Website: apple
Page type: address-validator
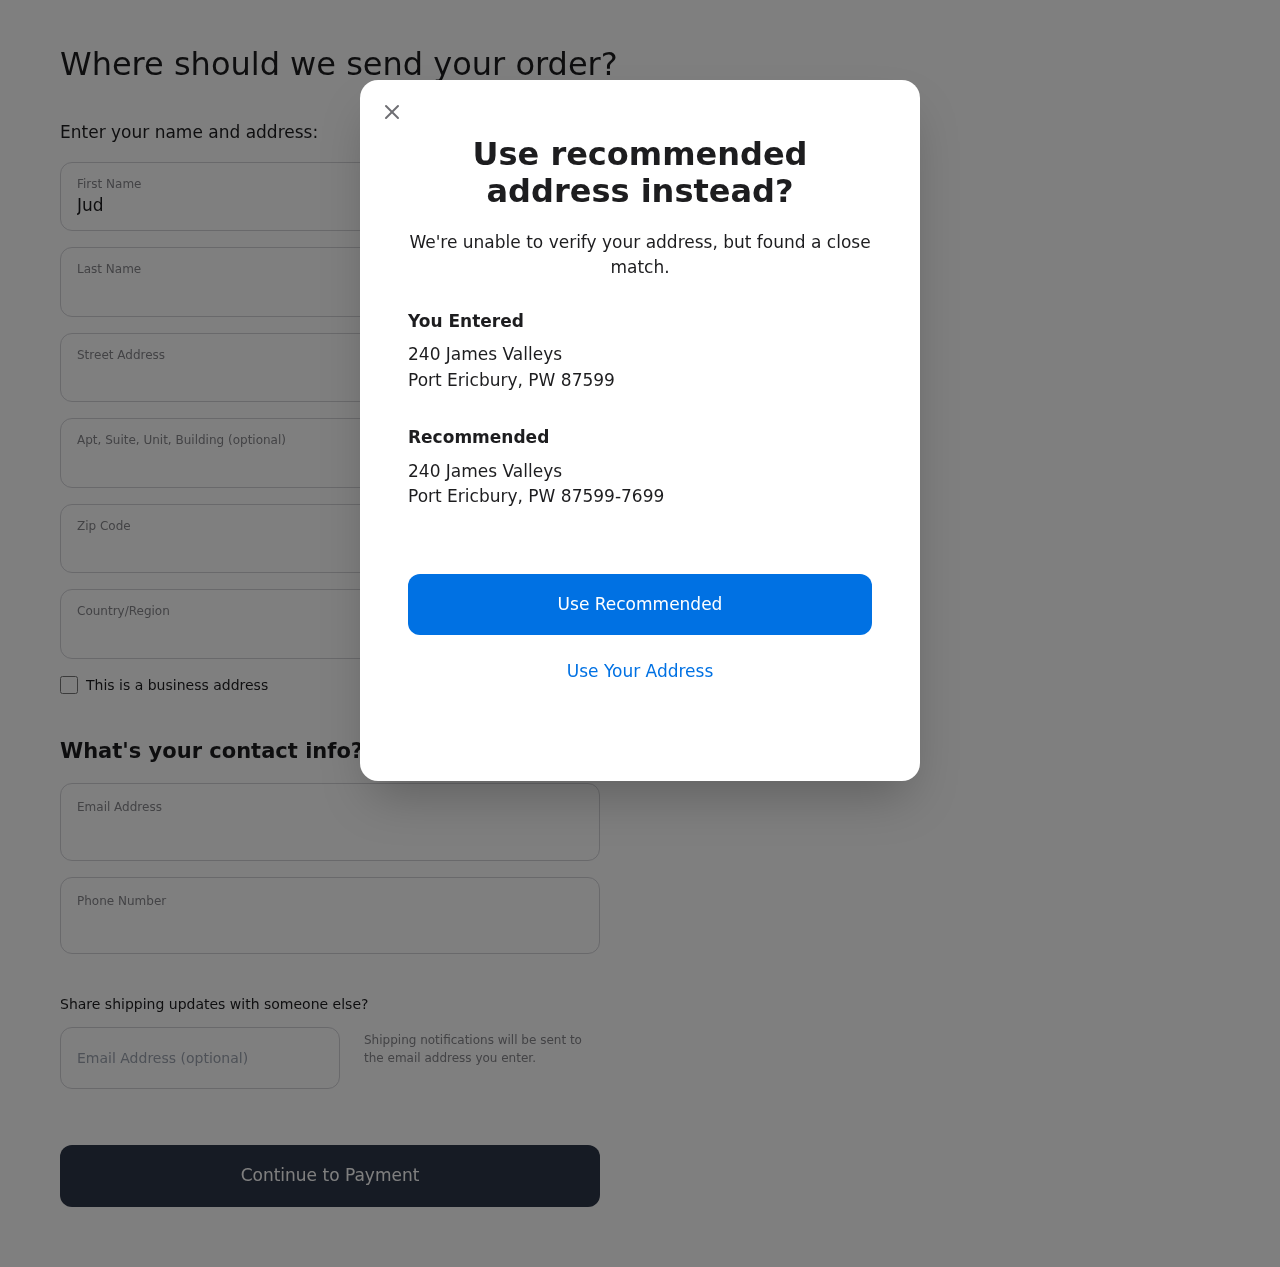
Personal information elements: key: PII_CITY
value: Port Ericbury
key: PII_COUNTRY
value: United States
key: PII_EMAIL
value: judith.dunn@yahoo.com
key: PII_FIRSTNAME
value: Judith
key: PII_GIFT_EMAIL
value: edavis@gmail.com
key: PII_LASTNAME
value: Dunn
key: PII_PHONE
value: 7622387887
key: PII_POSTCODE
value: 87599
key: PII_POSTCODE_FULL
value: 87599-7699
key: PII_STATE_ABBR
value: PW
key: PII_STREET
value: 240 James Valleys
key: PII_STREET2
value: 240 James Valleys
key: PII_STREET2
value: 021 Lowe Creek Suite 803
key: PII_CITY2
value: Port Ericbury
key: PII_STATE_ABBR2
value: PW